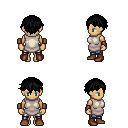
a pixel art fantasy rpg character, female body template, human, tanned skin, white tunic, metal pants, black short bangs hairstyle, leather bracers, brown shoes, four views (front, back, left, right), 2x2 character sprite sheet, small pixel art, hard edges, no anti-aliasing